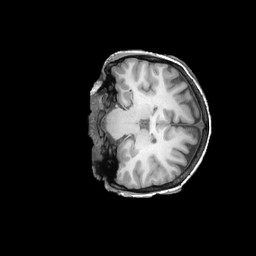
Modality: T1w
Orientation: coronal
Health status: ill
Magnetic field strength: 3 T